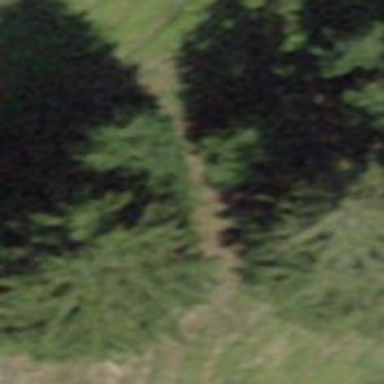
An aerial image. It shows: Forest area.